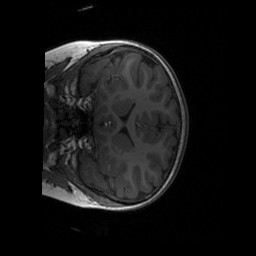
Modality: T1w
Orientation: coronal
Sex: female
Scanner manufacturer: siemens
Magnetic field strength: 3 T
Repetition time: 1.9 s
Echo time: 0.00243 s